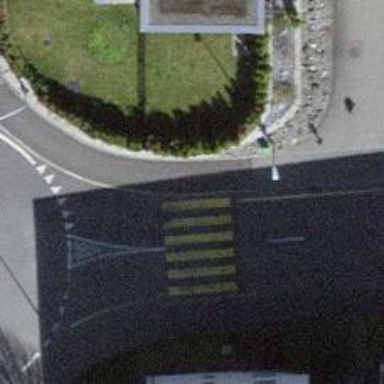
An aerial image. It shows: Kerb serving as barrier.